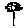
Label: flower